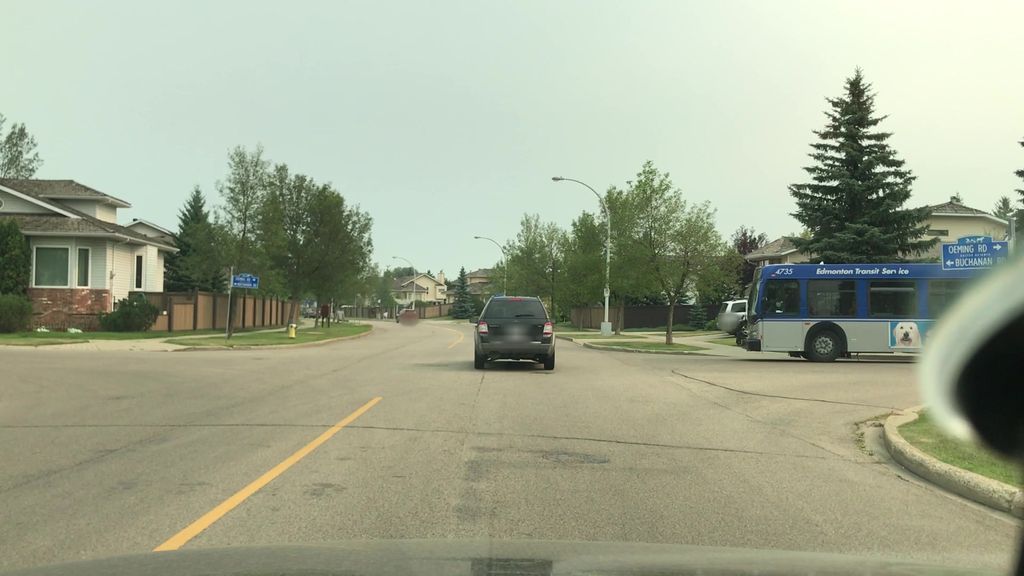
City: edmonton